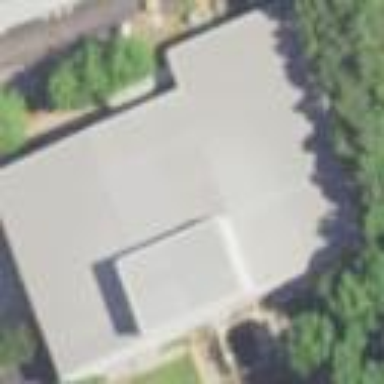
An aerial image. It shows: Commercial building.